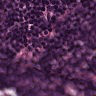
Metastatic tissue present: no